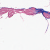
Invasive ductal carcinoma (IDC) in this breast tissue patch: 0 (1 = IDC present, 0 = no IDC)